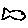
Label: fish